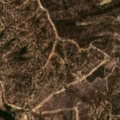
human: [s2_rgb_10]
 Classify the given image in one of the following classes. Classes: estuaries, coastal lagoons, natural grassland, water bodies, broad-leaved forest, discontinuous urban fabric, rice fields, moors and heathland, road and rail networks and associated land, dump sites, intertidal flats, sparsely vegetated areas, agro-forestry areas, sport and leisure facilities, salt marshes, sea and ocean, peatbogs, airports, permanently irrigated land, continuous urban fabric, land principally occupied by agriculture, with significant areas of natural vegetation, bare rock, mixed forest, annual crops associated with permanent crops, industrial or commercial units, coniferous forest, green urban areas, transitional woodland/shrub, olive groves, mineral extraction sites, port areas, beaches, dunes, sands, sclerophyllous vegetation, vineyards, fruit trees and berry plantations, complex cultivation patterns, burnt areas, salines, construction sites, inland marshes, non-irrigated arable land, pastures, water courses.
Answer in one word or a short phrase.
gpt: non-irrigated arable land, complex cultivation patterns, agro-forestry areas, mixed forest